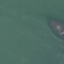
Label: SeaLake